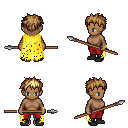
a pixel art fantasy rpg character, female body template, human, dark skin, yellow tattered cape, red pants, blonde bedhead hairstyle, bracelets, black shoes, spear, four views (front, back, left, right), 2x2 character sprite sheet, small pixel art, hard edges, no anti-aliasing